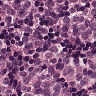
Metastatic tissue present: yes